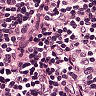
Metastatic tissue present: no